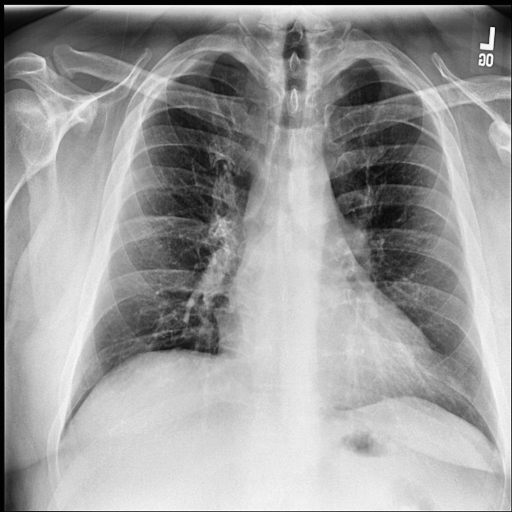
Finding: NORMAL